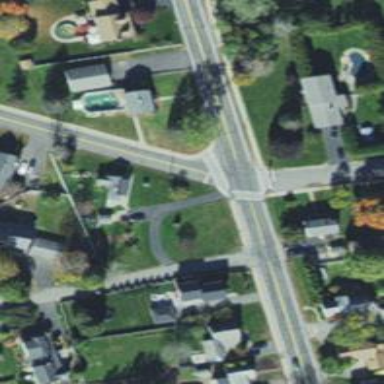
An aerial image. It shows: Stop road.